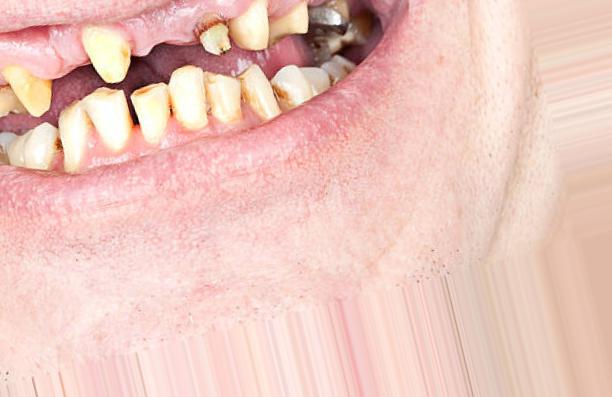
Condition: Caries